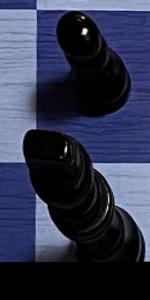
Label: King_Black